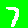
Digit: 7